Question: I have a website with very heavy (long javascript > 100KB + JQuery). So, for making the javascript re-useable, I want to separate the logic in different javascript files.
So, I want to make an aggregated javascript file

Please tell me how (I even want to use the VS2010 intellisense in my main JS file about the functions of the other JS files.)
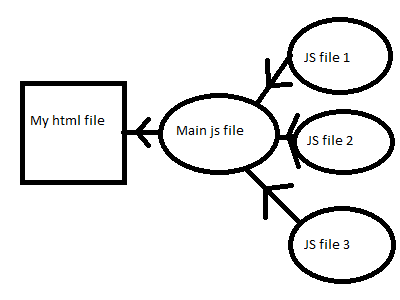
Answer: Javascript Intellisense tends to be extremely unreliable as some updates broke it some updates fixed it, and there are a lot of extensions around it, breaking each other.
Still there is a '/// <reference>' element for cases like this.
See <URL> and add line:
'''
/// <reference path="otherscript.js" />
'''
at the top of your script file.
Try to test it with the jQuery vsdoc and your other script files.
Also installing MVC4 installed some dependency or whatever that more-or-less fixed javascript intellisense for me.